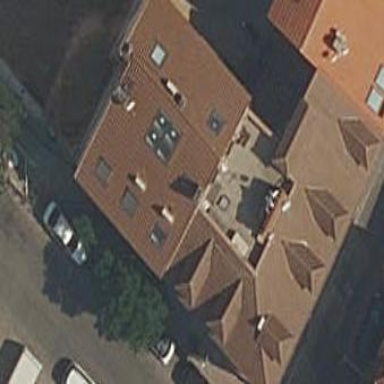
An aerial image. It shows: Residential building.